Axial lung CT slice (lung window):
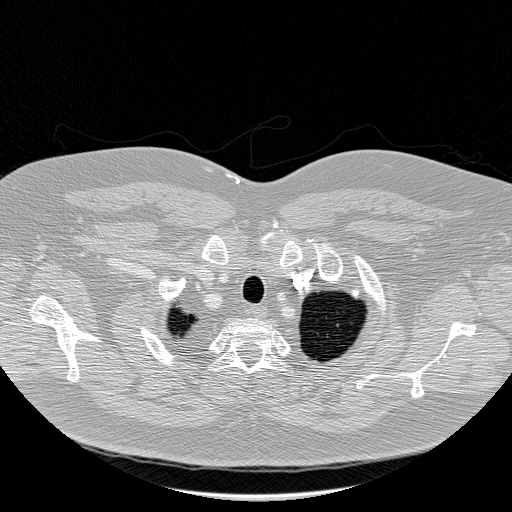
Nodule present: no